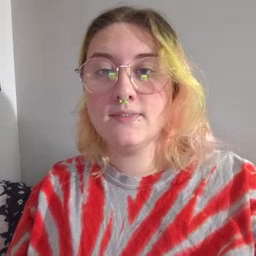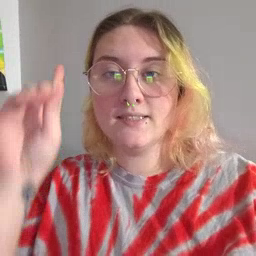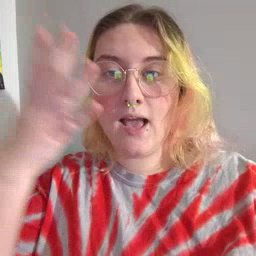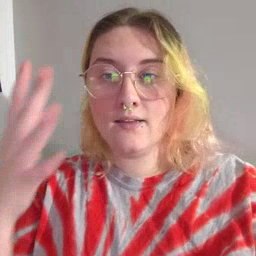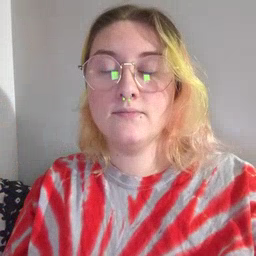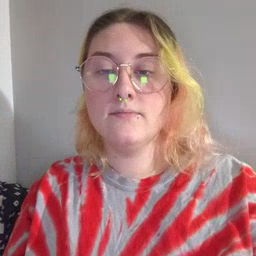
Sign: sun